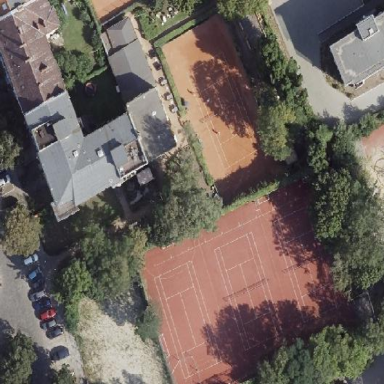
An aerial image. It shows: Tennis court in leisure pitch.